Aerial crown-view tile of a tropical tree (Barro Colorado Island, Panama), acquired 20241112:
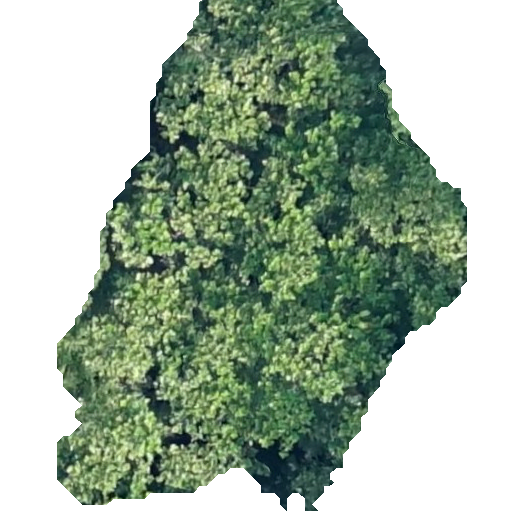
Species: Anacardium excelsum
GBIF accepted scientific name: Anacardium excelsum
Crown area: 226.048 m²